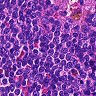
Metastatic tissue present: no